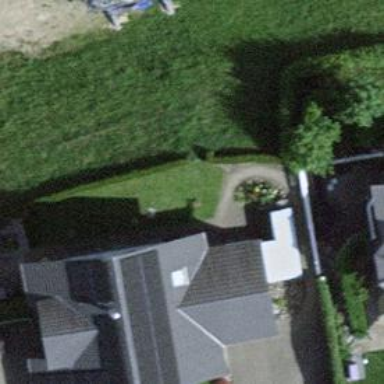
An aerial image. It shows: Hedge acting as barrier.